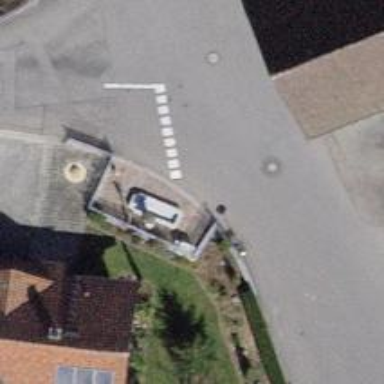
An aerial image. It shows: Fountain.